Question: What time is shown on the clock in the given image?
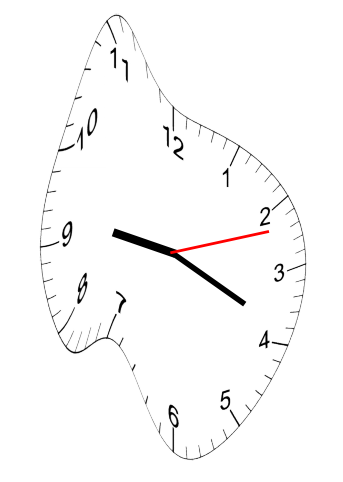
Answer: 09:19:12